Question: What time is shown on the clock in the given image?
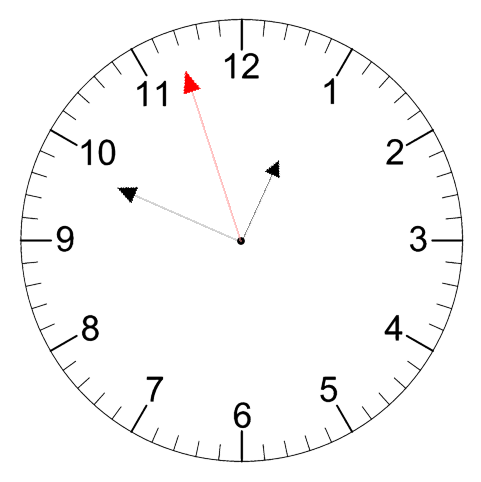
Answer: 12:48:57